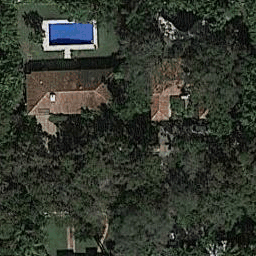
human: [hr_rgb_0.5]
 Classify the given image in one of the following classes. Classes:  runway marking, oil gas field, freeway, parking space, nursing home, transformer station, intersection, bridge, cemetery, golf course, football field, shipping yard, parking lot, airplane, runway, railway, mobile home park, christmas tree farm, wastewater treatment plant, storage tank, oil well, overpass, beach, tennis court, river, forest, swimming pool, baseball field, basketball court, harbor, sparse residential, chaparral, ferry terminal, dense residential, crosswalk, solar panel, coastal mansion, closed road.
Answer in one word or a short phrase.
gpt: sparse residential